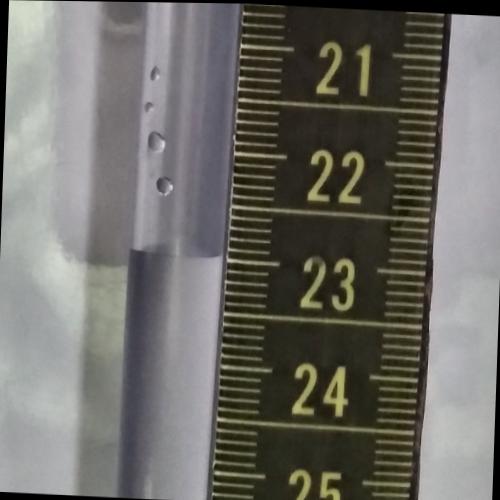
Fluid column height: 23.0 cm